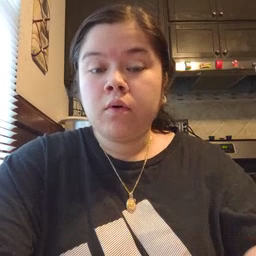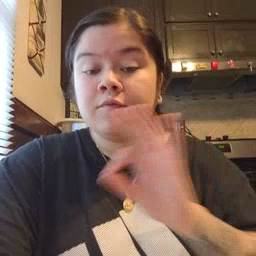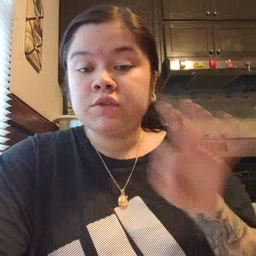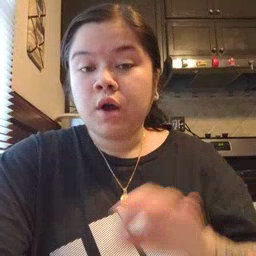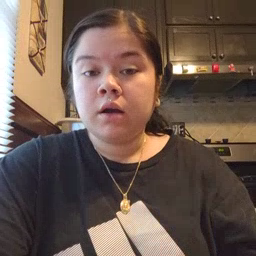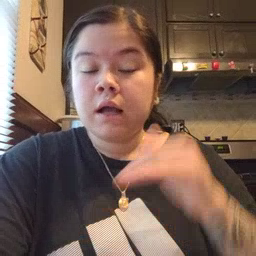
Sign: frenchfries